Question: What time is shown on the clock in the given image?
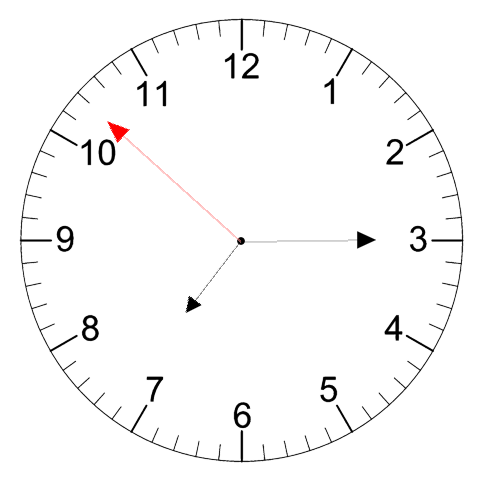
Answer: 07:14:52